Field crop: tomato
Growth stage: 1
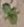
Species: solanum